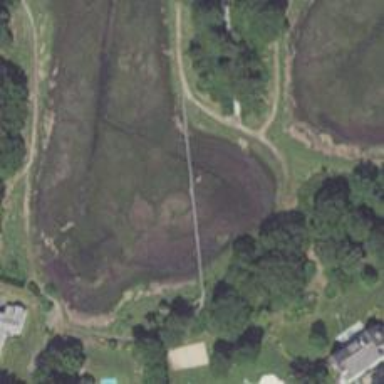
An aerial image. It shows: Path.